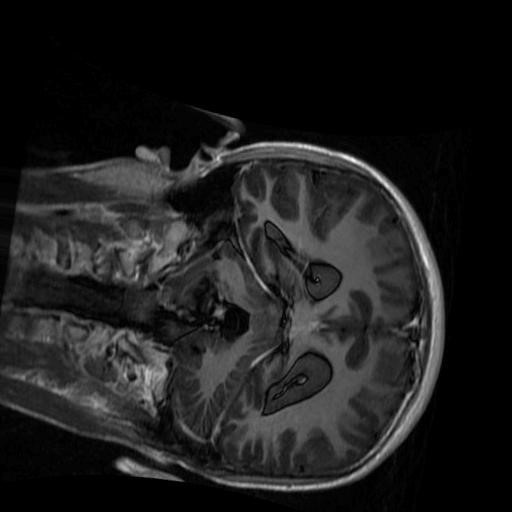
Label: brain_glioma